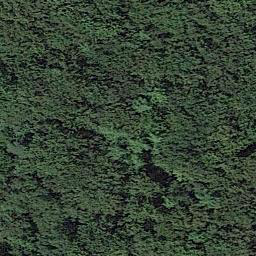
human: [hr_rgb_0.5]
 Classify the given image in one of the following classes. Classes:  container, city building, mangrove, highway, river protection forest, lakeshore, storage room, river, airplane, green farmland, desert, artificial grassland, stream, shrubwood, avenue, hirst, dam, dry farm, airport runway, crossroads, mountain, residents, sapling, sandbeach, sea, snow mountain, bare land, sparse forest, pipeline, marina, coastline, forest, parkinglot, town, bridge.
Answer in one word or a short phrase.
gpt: forest